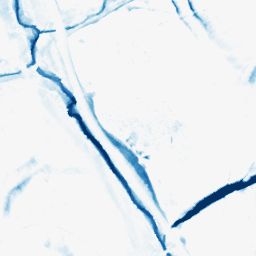
Category: morphological
Decomposition family: morphological_diamond
Decomposition parameters: operation: closing
radius: 10
Upsampling method: bicubic
Upsampling parameters: scale: 8
Upsampling scale: 8